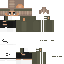
A male human skin with medium skin, wearing brown long hair dressed in a blue hoodie and black pants, featuring a closed mouth.